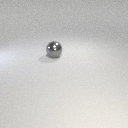
large gray metal sphere